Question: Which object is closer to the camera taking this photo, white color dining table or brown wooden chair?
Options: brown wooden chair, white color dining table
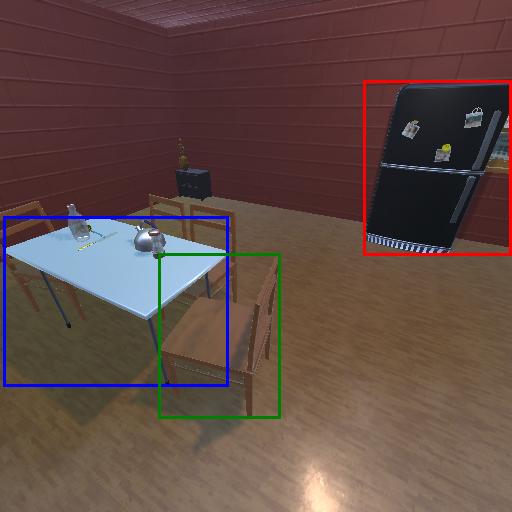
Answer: brown wooden chair